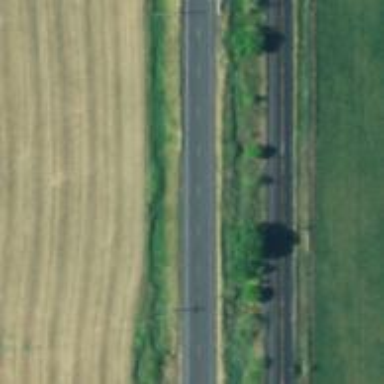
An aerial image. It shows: Trunk highway.